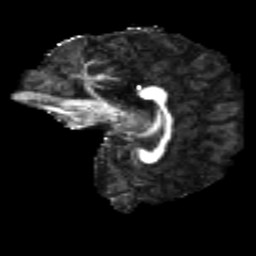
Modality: FA
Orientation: sagittal
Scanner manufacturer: siemens
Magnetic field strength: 3 T
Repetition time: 4.16 s
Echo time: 0.0806 s